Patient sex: F
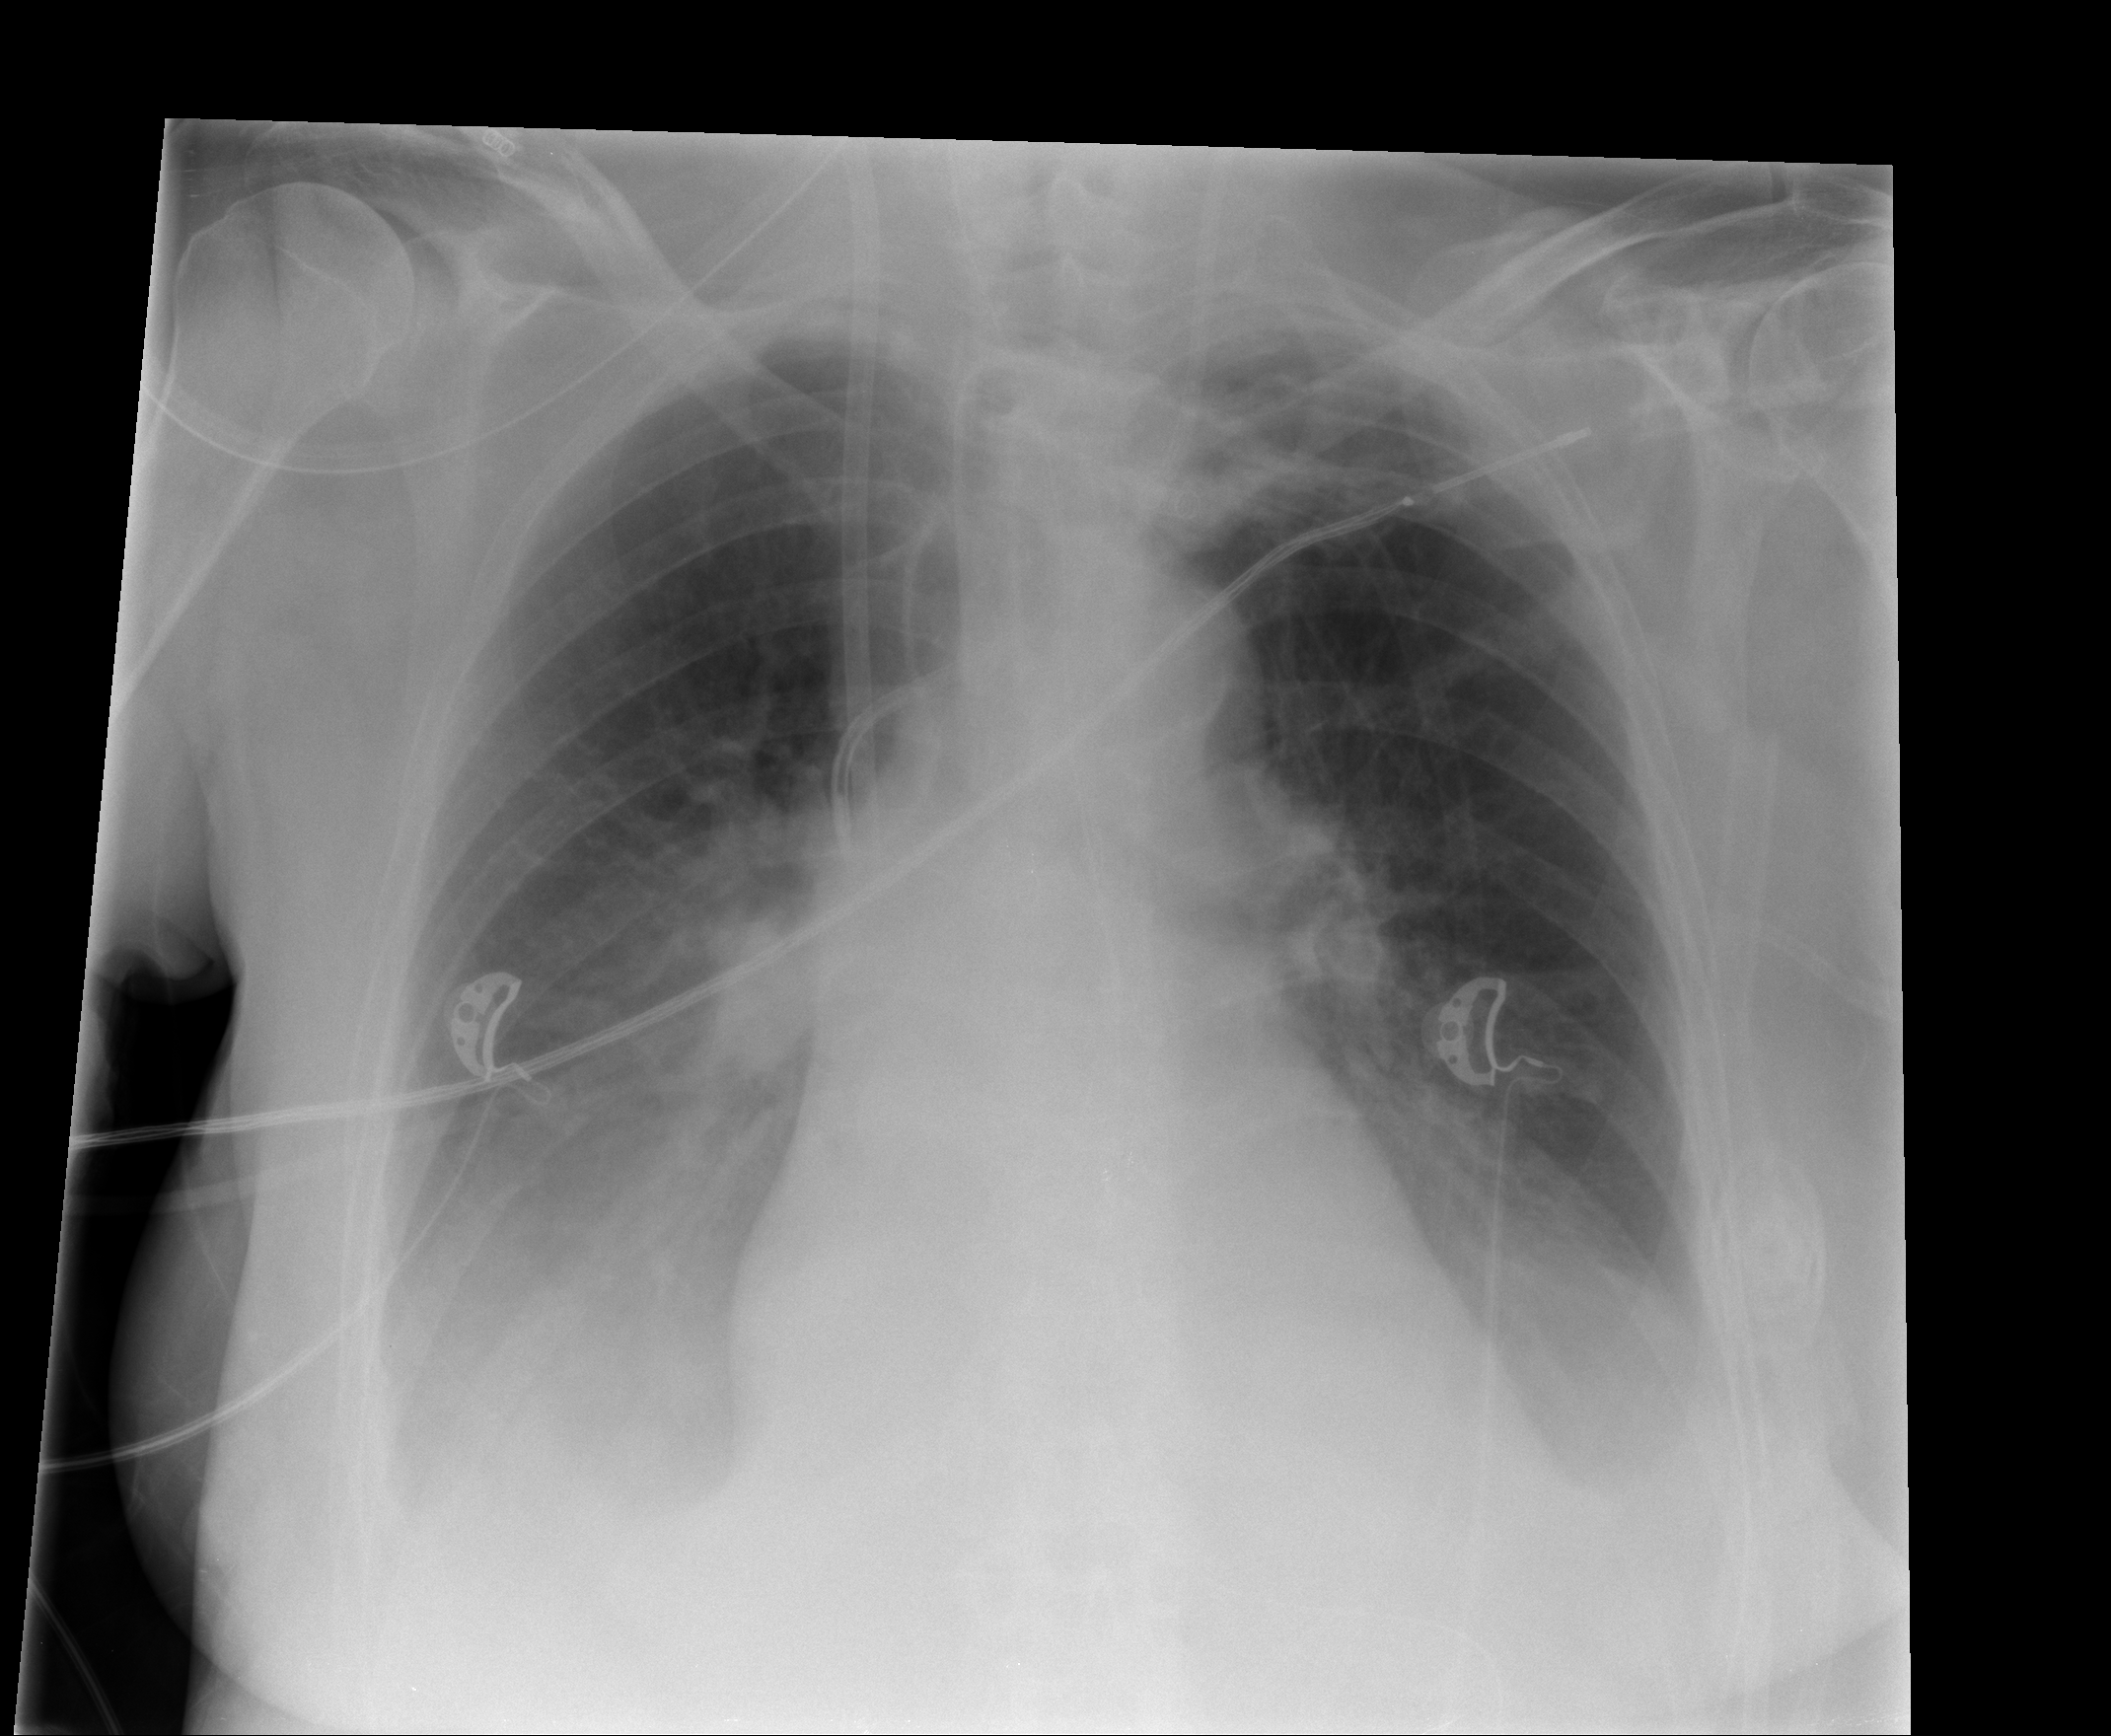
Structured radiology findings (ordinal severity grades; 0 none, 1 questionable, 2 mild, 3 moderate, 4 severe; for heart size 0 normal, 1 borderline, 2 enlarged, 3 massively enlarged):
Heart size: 1
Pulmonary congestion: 2
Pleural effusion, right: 3
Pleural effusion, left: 2
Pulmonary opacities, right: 0
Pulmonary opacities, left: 0
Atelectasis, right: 2
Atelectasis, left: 2